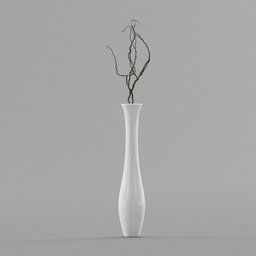
Label: decoration